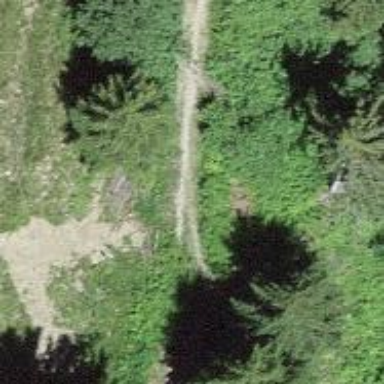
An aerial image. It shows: Path with grade2 track type.